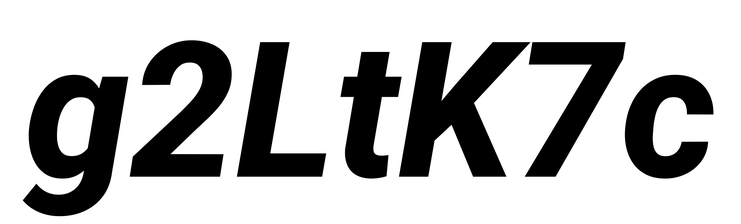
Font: Roboto-Italic_ExtraBold_Italic